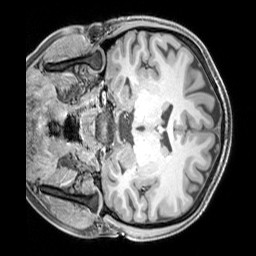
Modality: T1w
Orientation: coronal
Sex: female
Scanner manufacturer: siemens
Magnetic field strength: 3 T
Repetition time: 2.3 s
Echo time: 0.00226 s